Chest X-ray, AP view. Patient: 49 years old, sex M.
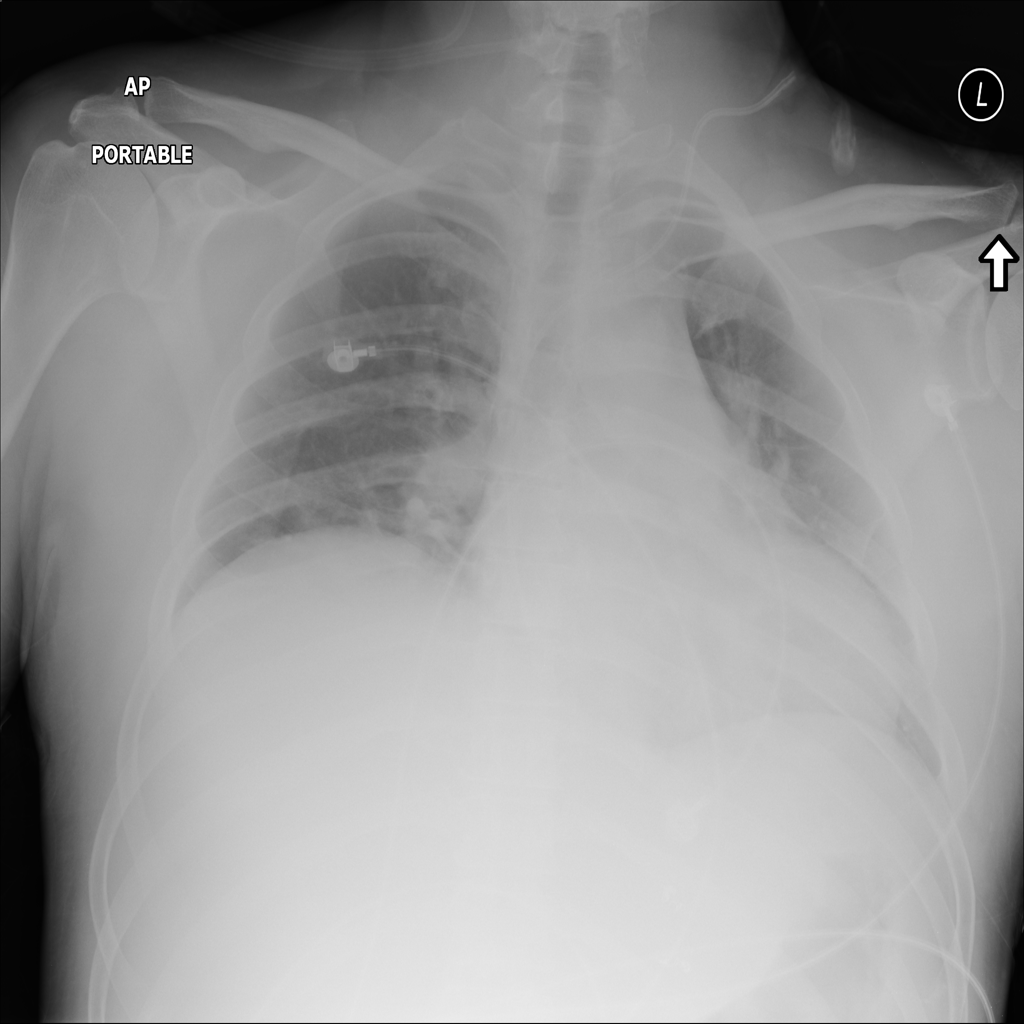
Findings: Infiltration